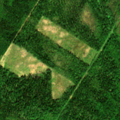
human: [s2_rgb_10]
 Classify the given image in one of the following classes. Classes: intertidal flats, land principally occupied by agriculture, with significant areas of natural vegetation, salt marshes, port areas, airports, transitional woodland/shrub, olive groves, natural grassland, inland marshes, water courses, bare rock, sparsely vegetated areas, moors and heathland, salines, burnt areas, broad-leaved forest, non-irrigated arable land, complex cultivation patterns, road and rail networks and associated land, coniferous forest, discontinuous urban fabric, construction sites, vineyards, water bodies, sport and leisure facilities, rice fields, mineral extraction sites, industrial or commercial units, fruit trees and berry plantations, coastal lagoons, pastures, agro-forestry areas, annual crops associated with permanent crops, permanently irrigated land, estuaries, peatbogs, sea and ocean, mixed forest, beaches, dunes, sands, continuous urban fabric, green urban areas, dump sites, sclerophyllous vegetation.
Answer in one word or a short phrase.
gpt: coniferous forest, mixed forest